Question: Count the number of objects in the diagram.
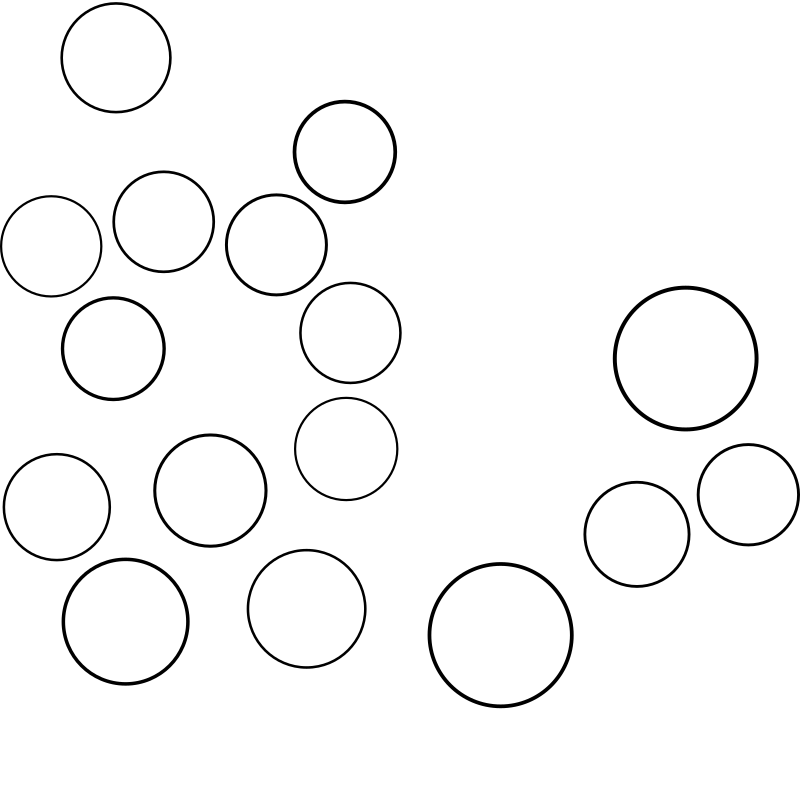
Answer: 16